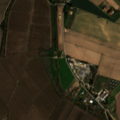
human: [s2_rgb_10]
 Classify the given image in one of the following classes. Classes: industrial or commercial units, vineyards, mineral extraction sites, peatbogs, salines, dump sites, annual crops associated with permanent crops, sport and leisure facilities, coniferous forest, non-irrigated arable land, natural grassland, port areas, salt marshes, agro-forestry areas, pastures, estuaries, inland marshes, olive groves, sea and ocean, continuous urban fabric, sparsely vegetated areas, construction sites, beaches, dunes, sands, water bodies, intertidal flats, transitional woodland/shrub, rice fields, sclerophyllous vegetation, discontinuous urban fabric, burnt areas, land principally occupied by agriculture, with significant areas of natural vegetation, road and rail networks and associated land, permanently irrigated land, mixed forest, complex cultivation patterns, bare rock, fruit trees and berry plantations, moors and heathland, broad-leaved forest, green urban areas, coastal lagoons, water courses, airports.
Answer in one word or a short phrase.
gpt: permanently irrigated land, rice fields, complex cultivation patterns